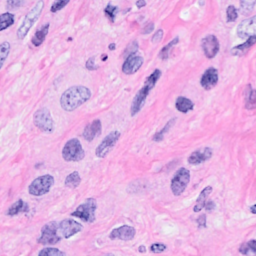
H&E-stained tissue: Breast